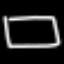
Label: square